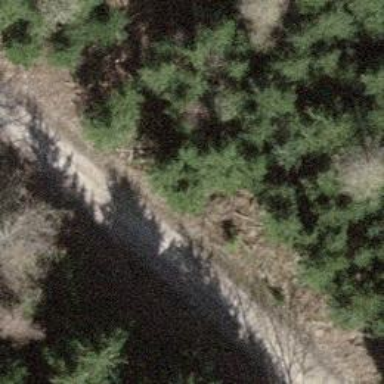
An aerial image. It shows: Gravel track with grade 2 quality.